Question:
How can I wrap an image around the canvas like this? The obvious way I can think of is to duplicate the image, and offset by the width/height of the image in the opposite direction. Is there another way to achieve this?
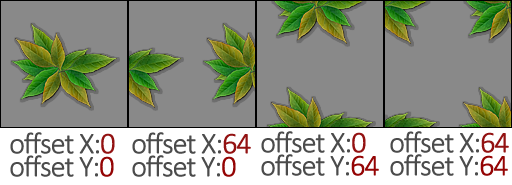
Answer: You could fill a Rectangle with an ImageBrush with this image, and set its 'TileMode' and 'Viewport' properties as needed.
For example:
'''
<Rectangle Width="128" Height="128">
<Rectangle.Fill>
<ImageBrush ImageSource="Images\Tile.png" TileMode="Tile"
ViewportUnits="Absolute" Viewport="64,64,128,128"/>
</Rectangle.Fill>
</Rectangle>
'''
The above XAML creates the following output:

from this source image: